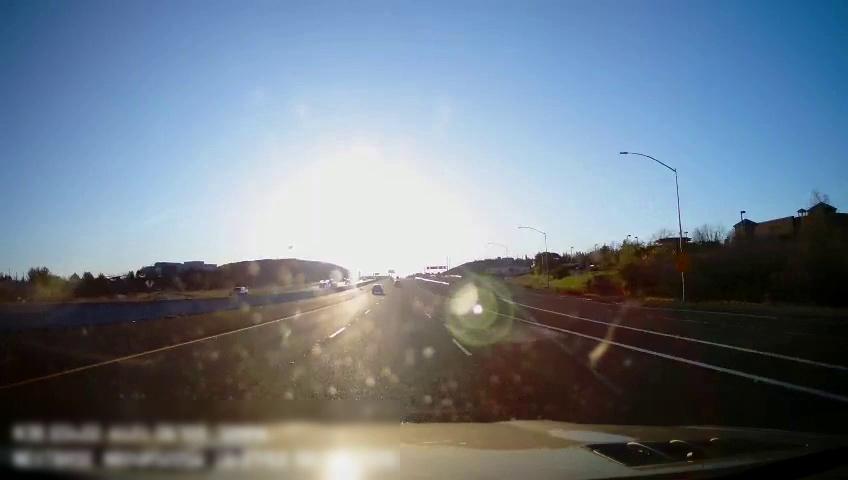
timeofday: Day
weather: Sunny
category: Drivable Space
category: Drivable Space
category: Vehicles | Truck
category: Vehicles | Car
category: Lanes | Alternate Lane
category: Lanes | Alternate Lane
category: Lanes | Current Lane
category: Lanes | Current Lane
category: Lanes | Alternate Lane
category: Lanes | Alternate Lane
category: Lanes | Alternate Lane